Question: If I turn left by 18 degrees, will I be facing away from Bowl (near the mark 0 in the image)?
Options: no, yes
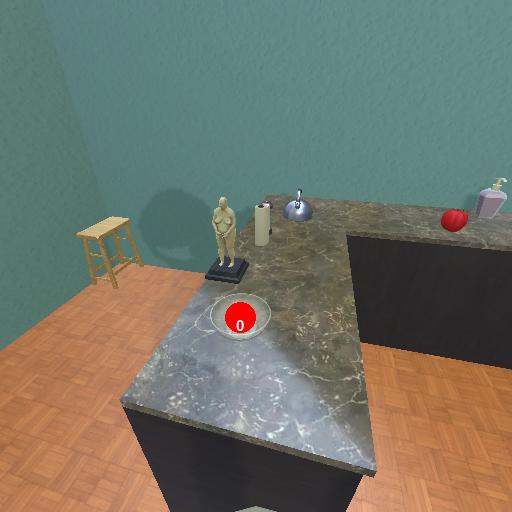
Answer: no